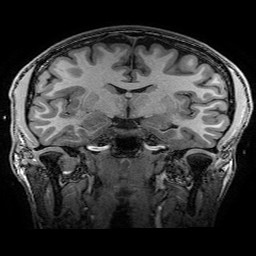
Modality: T1w
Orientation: sagittal
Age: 22
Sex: male
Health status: healthy